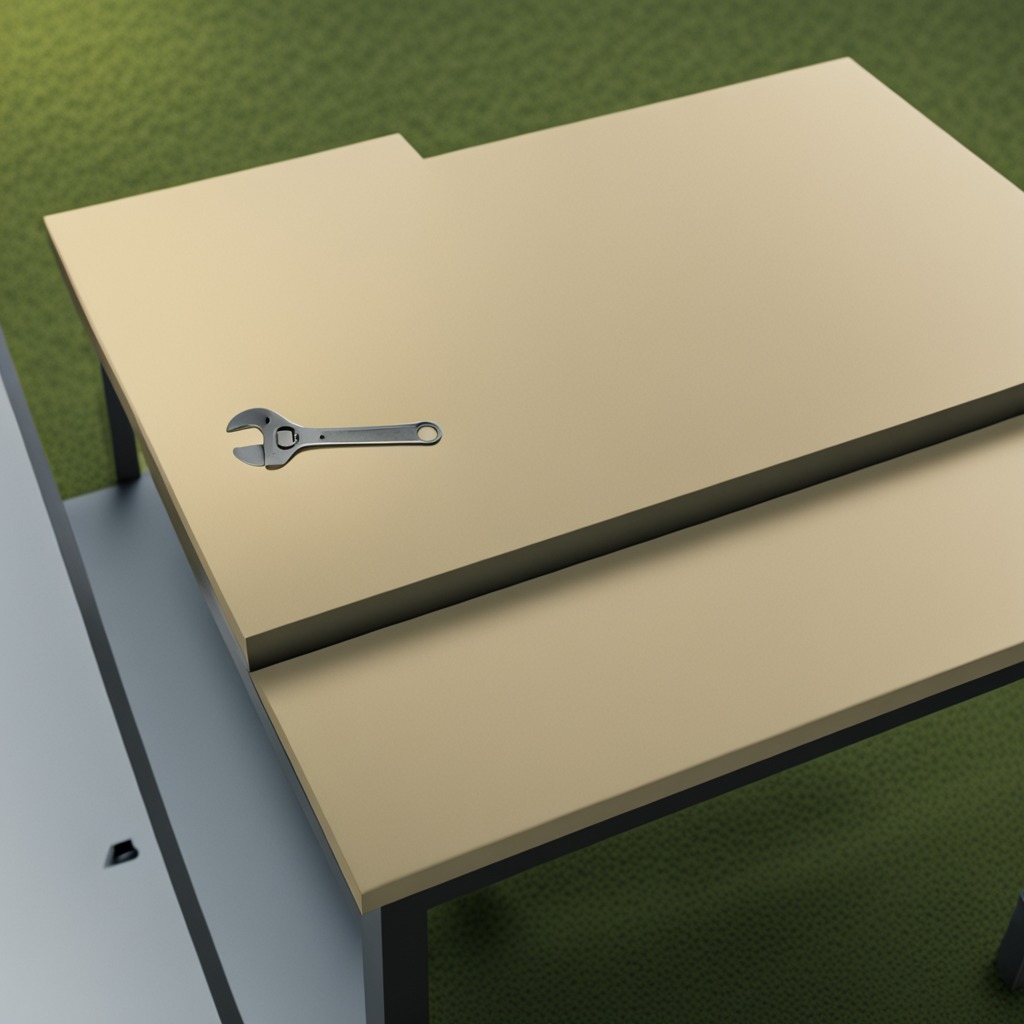
An wrench lies on a clean utility table in a temporary outdoor tool station.